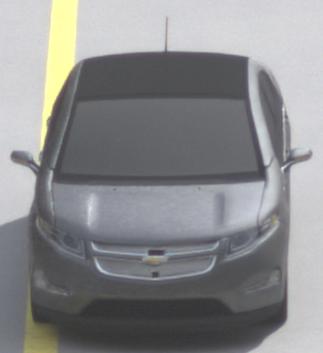
Make: Chevrolet
Model: Volt
Detailed model: Volt
Model produced from: 2011/11
Model produced until: 2014/08
Doors: 5
Color: gray
Road condition: dry road
Daytime: morning or afternoon
Contrast: low contrast